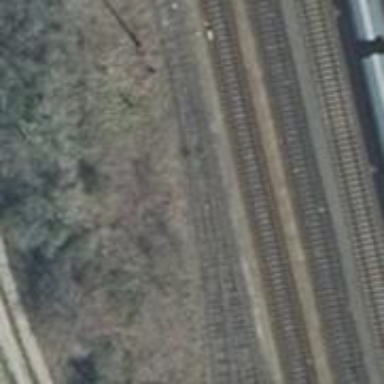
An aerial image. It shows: Railway switch.